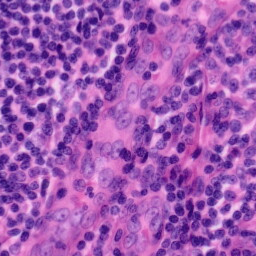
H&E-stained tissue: Tonsil